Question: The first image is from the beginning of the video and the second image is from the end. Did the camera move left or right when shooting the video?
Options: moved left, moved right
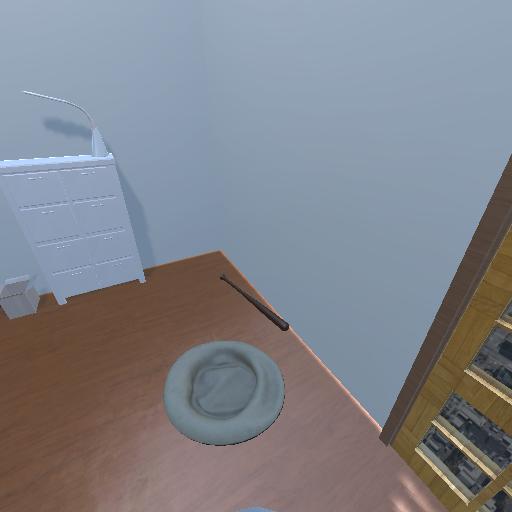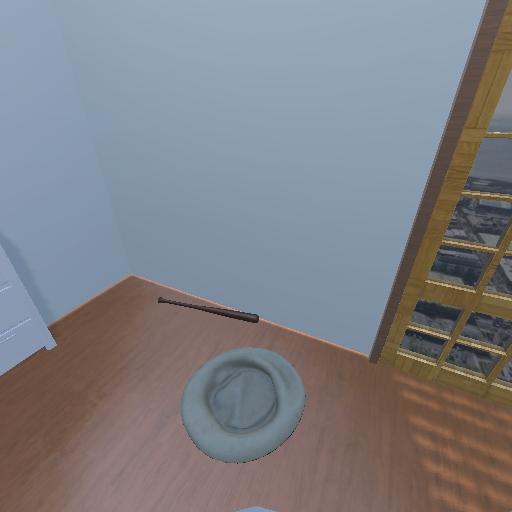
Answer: moved left